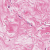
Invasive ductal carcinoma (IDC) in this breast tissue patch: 0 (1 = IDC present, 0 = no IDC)